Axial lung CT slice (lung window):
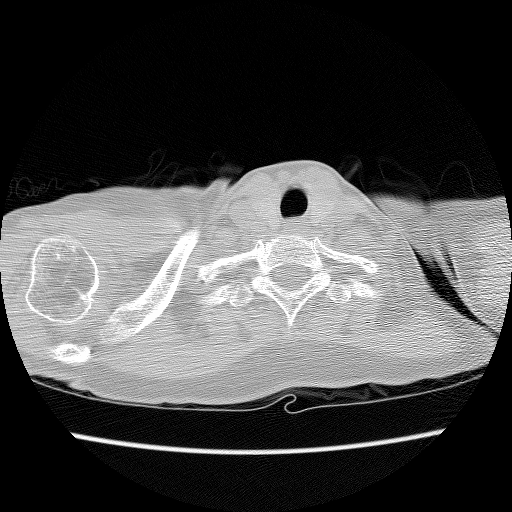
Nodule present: no